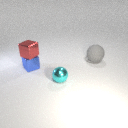
small red metal cube above small blue metal cube